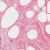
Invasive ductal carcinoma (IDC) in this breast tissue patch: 0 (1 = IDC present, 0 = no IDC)